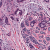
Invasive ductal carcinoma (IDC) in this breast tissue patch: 1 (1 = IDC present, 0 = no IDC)